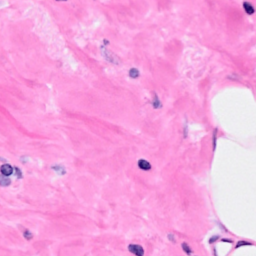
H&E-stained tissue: Breast